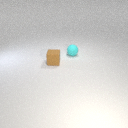
small cyan rubber sphere behind small brown rubber cube